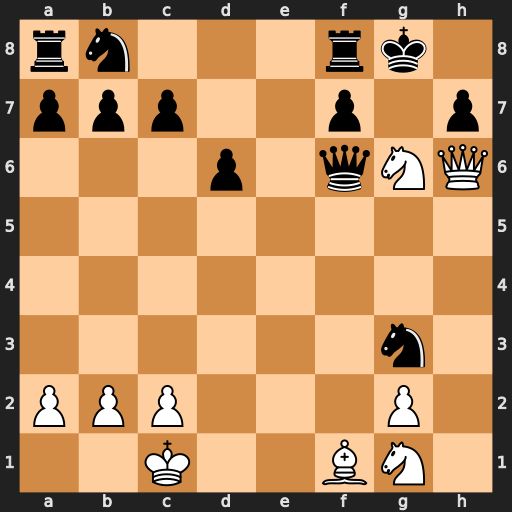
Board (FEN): rn3rk1/ppp2p1p/3p1qNQ/8/8/6n1/PPP3P1/2K2BN1
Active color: w
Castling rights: -
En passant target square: -
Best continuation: Qxf8#